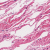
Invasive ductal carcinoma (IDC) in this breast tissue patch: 0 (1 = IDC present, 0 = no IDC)